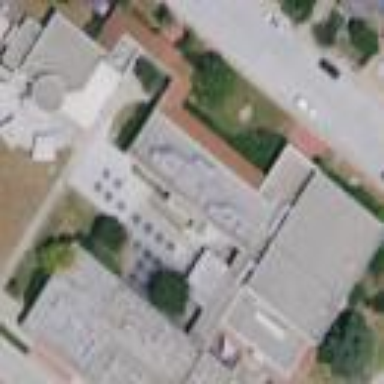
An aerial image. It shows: School building designed for education purposes.